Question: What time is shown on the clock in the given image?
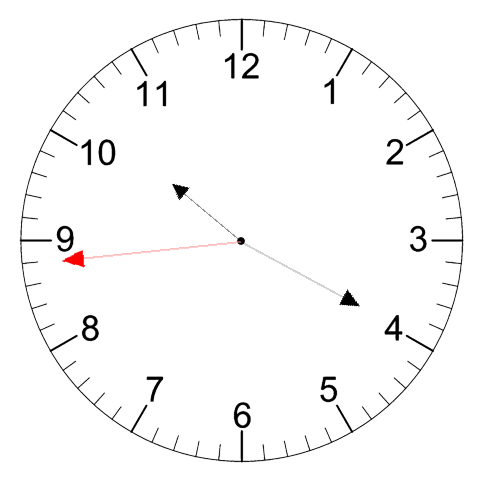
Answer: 10:19:44